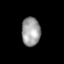
Tissue: lung
Cell type: Endothelial cells
Senescence score: 0.6187
Nuclear area (px): 525
Mean DAPI intensity: 158.088